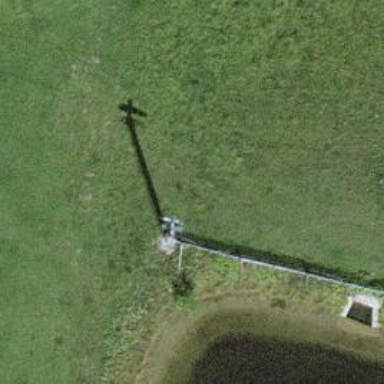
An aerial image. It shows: Pylon used for aerialway.